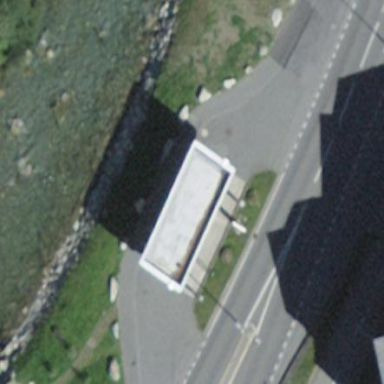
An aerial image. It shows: View of roof of building.